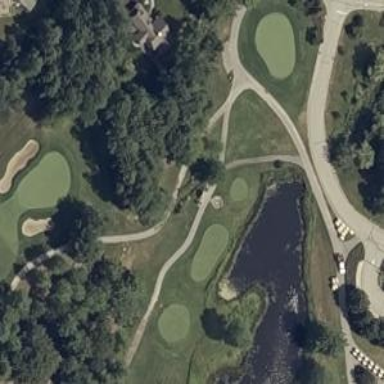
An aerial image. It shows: Path for both roads and golfers.